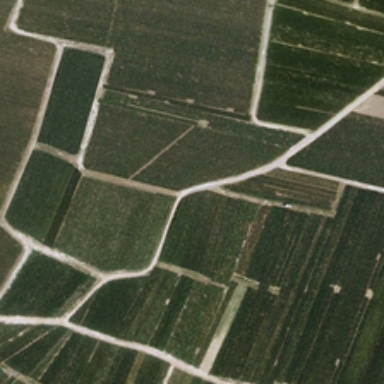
These small pieces of land are green farmland .